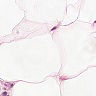
Metastatic tissue present: no